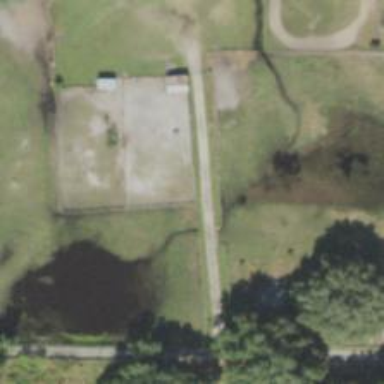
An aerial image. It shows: Pasture enclosed by fence.